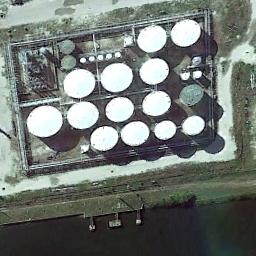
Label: storage_tank